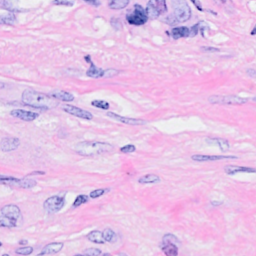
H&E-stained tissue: Breast